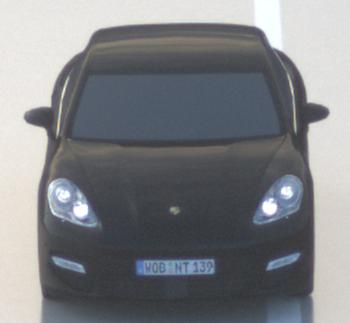
Make: Porsche
Model: Panamera
Detailed model: Panamera (970)
Model produced from: 2010/05
Model produced until: 2013/04
Doors: 5
Color: black
Road condition: wet road
Daytime: sunrise or sunset
Contrast: medium contrast